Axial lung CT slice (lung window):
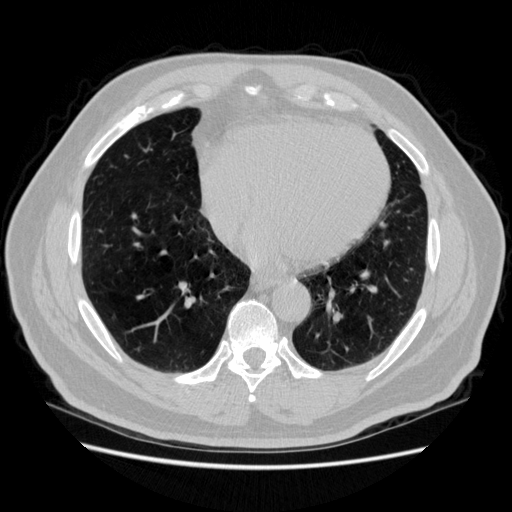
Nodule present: no